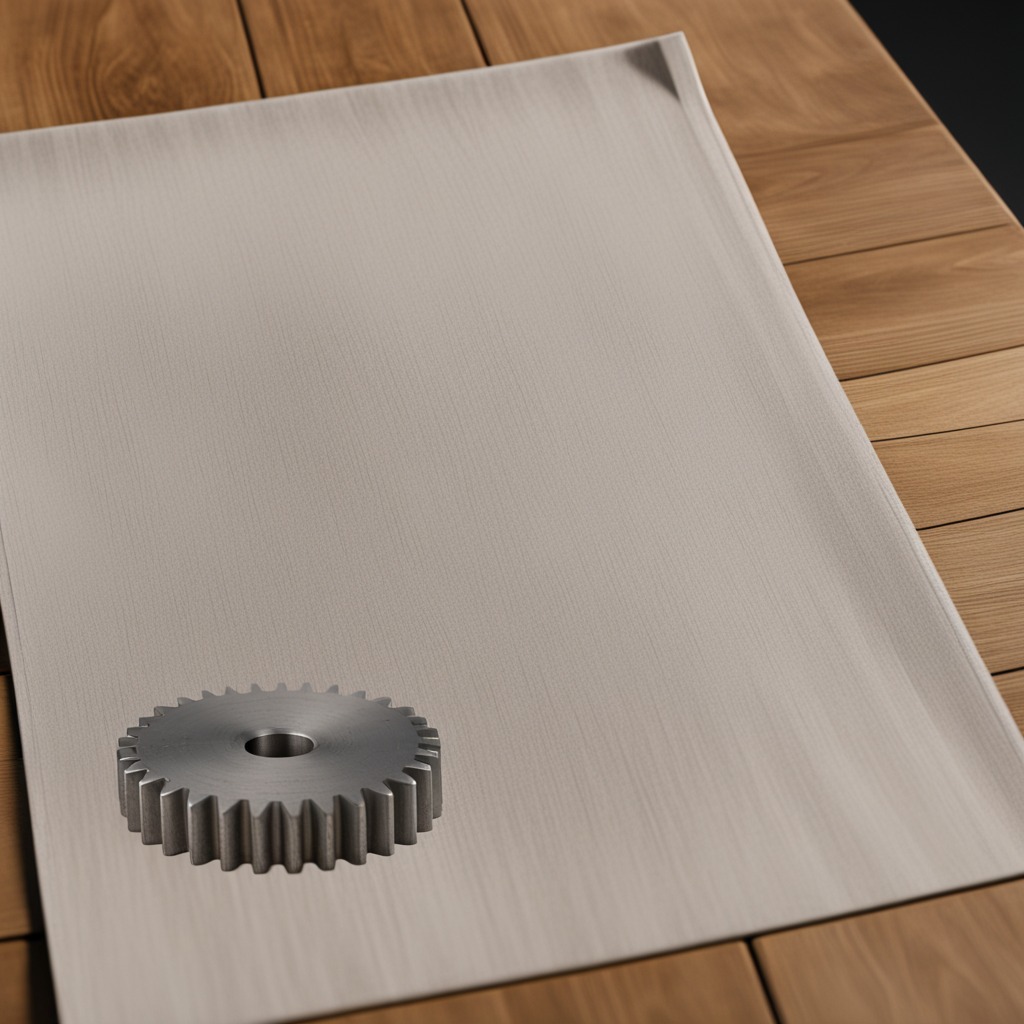
A steel gear with teeth lies on a wooden table in an outdoor workshop during daytime bright natural light soft shadows worn but beneath the cloth.